Question: What is the name of the blue view in the picture below?

I have tried searching "EditText cursor" and "EditText selector", but I am unable to find a name for this drawable.
Also, is it possible to change this drawable?
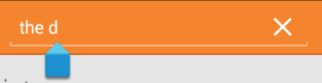
Answer: It is called the Text Select Handle. You can customize it with this handy tool. <URL>
in your theme add something like:
'''
<?xml version="1.0" encoding="UTF-8"?>
<!-- Generated with http://android-holo-colors.com -->
<resources xmlns:android="http://schemas.android.com/apk/res/android">
<style parent="@style/_AppTheme" name="AppTheme"/>
<style parent="android:Theme.Holo.Light" name="_AppTheme">
<item name="android:textSelectHandleLeft">@drawable/apptheme_text_select_handle_left</item>
<item name="android:textSelectHandleRight">@drawable/apptheme_text_select_handle_right</item>
<item name="android:textSelectHandle">@drawable/apptheme_text_select_handle_middle</item>
</style>
</resources>
'''
edit: spelling